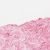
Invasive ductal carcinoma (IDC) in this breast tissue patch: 0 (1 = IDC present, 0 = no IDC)